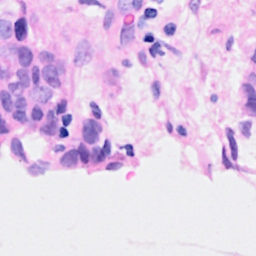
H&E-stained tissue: Breast